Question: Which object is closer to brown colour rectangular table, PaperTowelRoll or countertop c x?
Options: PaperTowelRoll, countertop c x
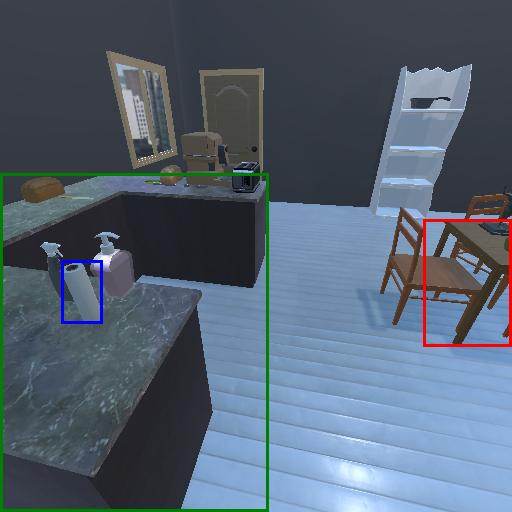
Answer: PaperTowelRoll